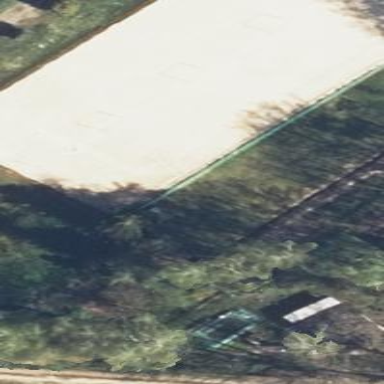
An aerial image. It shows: Pitch used for beach volleyball.